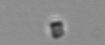
Label: Chaetoceros_tenuissimus